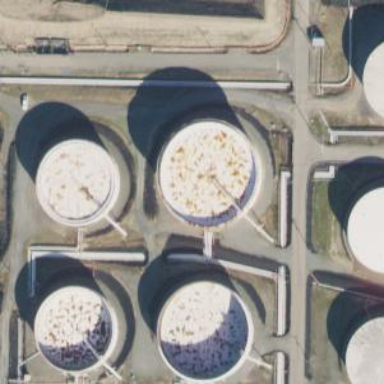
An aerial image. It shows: Industrial building with storage tank.